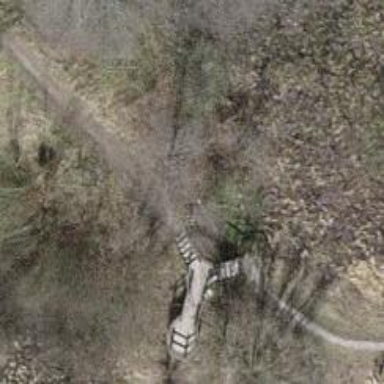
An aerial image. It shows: Path.